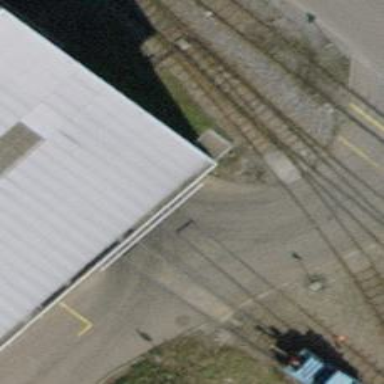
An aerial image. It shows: Single-track railway spur.